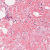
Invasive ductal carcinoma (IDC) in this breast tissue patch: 1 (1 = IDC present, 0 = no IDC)